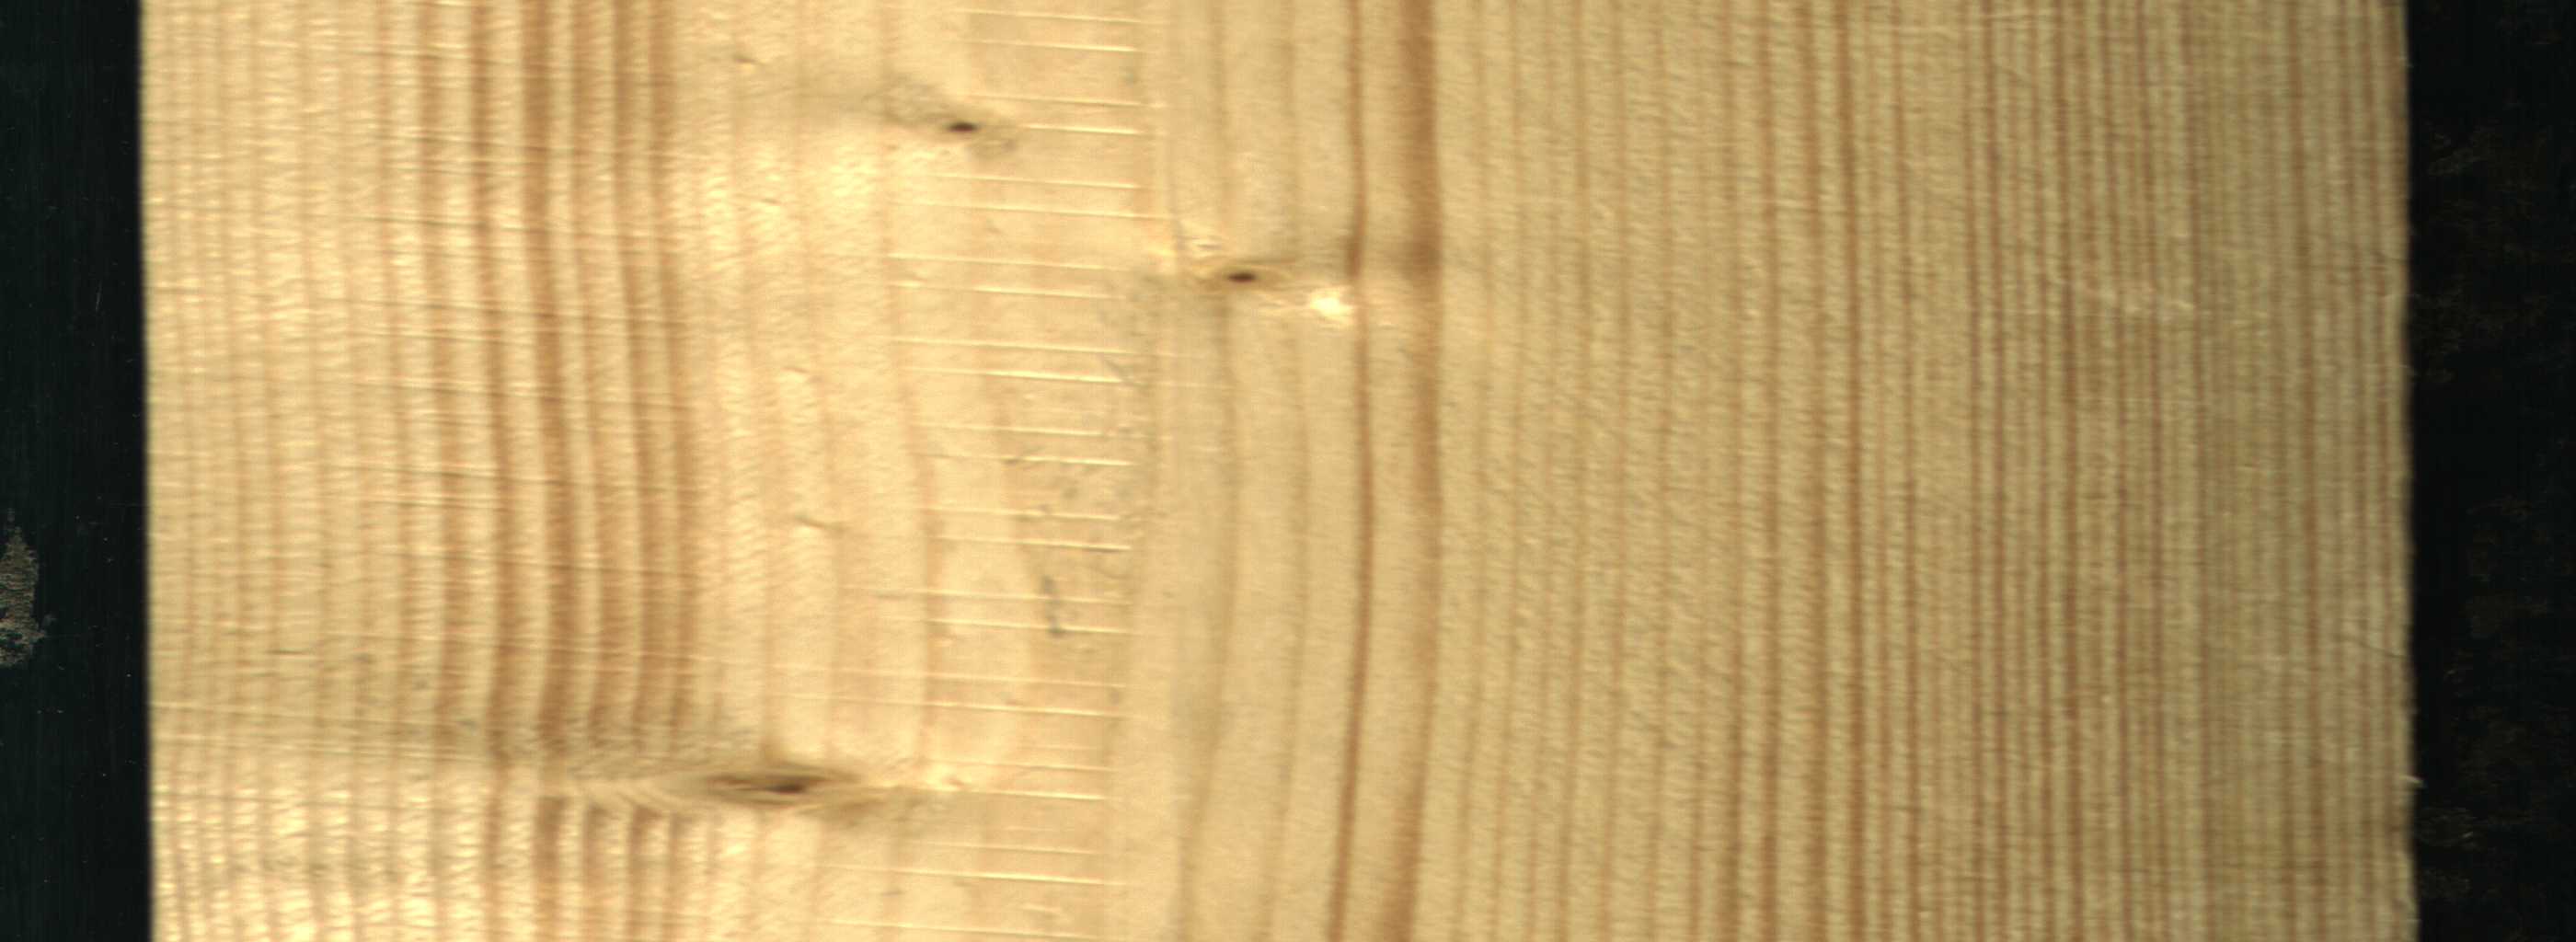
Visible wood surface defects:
Live_Knot
Live_Knot
Live_Knot